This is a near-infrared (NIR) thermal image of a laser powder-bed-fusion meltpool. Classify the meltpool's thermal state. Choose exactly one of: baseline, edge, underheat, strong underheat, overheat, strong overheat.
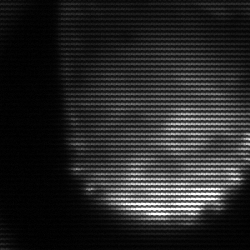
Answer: edge